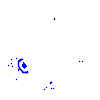
Particle: electron